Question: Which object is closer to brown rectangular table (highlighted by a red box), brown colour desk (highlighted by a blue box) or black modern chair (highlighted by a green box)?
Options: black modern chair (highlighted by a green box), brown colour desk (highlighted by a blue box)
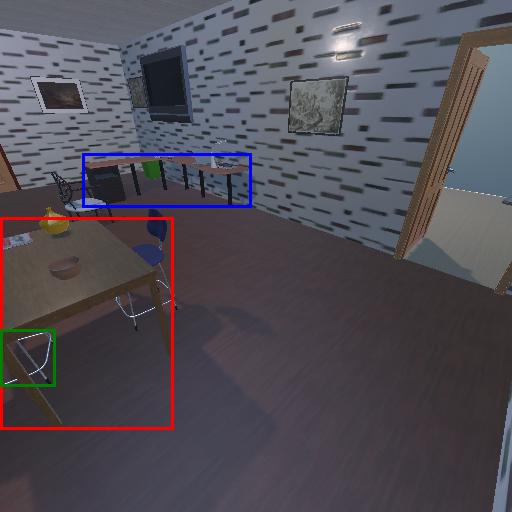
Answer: black modern chair (highlighted by a green box)